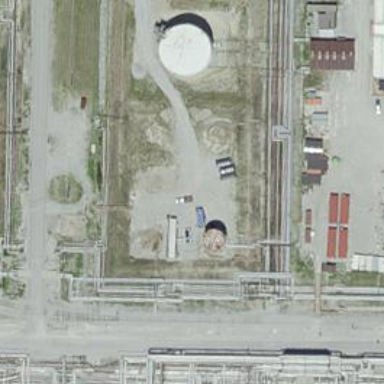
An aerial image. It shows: Storage tank that is man-made.